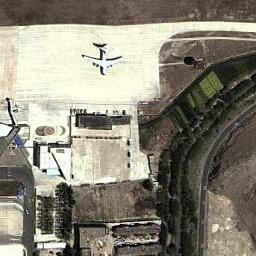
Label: airplane